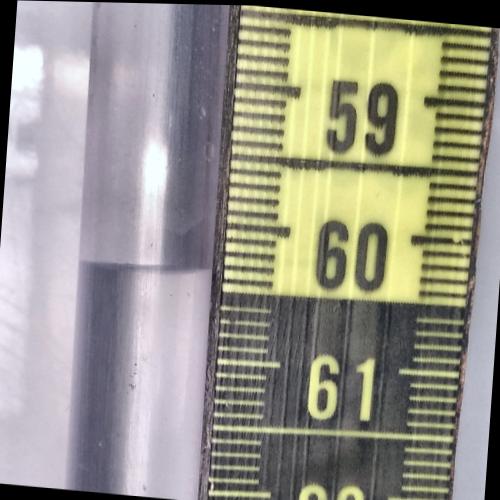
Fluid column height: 60.3 cm